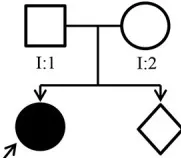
Clinical features of the proband and Sanger sequencing results in case 3. II: 1) presented with typical facial features of Cornelia de Lange syndrome (CdLS) and upper limber defects.
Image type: radiology (x_ray)